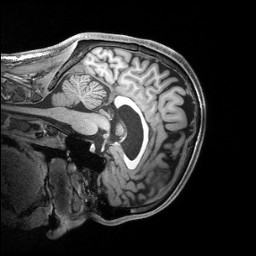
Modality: T1w
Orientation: sagittal
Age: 26
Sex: male
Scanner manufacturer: siemens
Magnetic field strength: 3 T
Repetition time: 2.4 s
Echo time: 0.00219 s